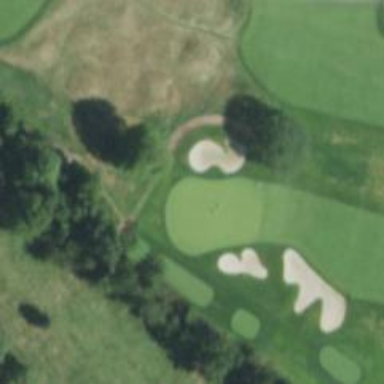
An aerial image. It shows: Golf hole.